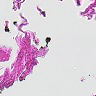
Metastatic tissue present: no